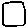
Label: square